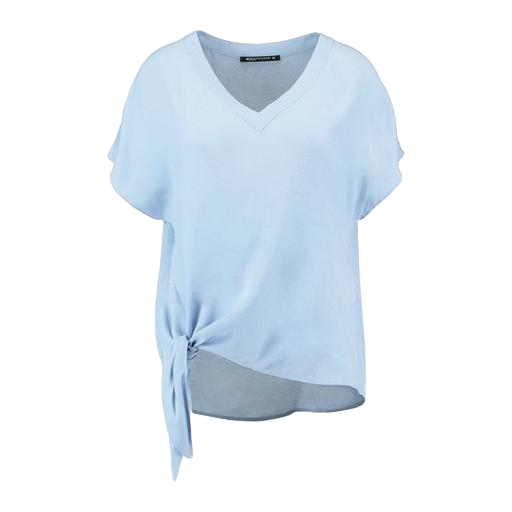
blue v-neck top only macy, blue short sleeve keira tie front top, blue v-neck tie-front blouse, white background